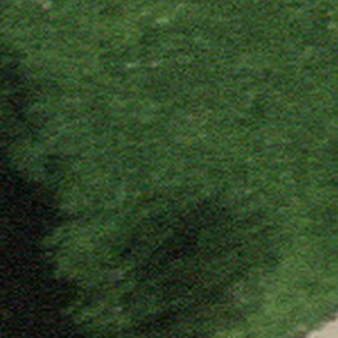
Label: other